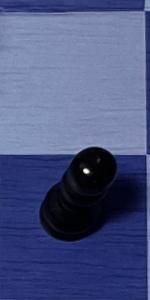
Label: Pawn_Black